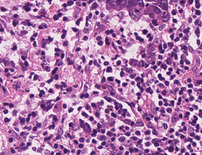
Tumor epithelial tissue: yes
Tumor-associated stroma tissue: yes
Normal tissue: no